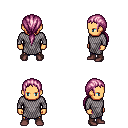
a pixel art fantasy rpg character, male body template, human, tanned skin, chain mail, magenta pants, pink ponytail hairstyle, maroon shoes, four views (front, back, left, right), 2x2 character sprite sheet, small pixel art, hard edges, no anti-aliasing